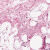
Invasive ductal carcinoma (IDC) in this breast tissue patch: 0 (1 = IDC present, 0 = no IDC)